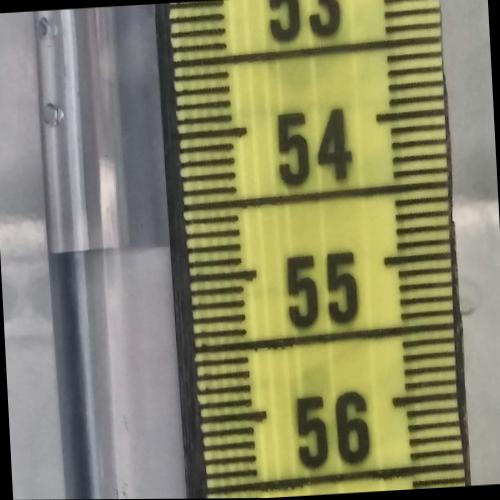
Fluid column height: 54.8 cm